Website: apple
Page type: customer-info-address
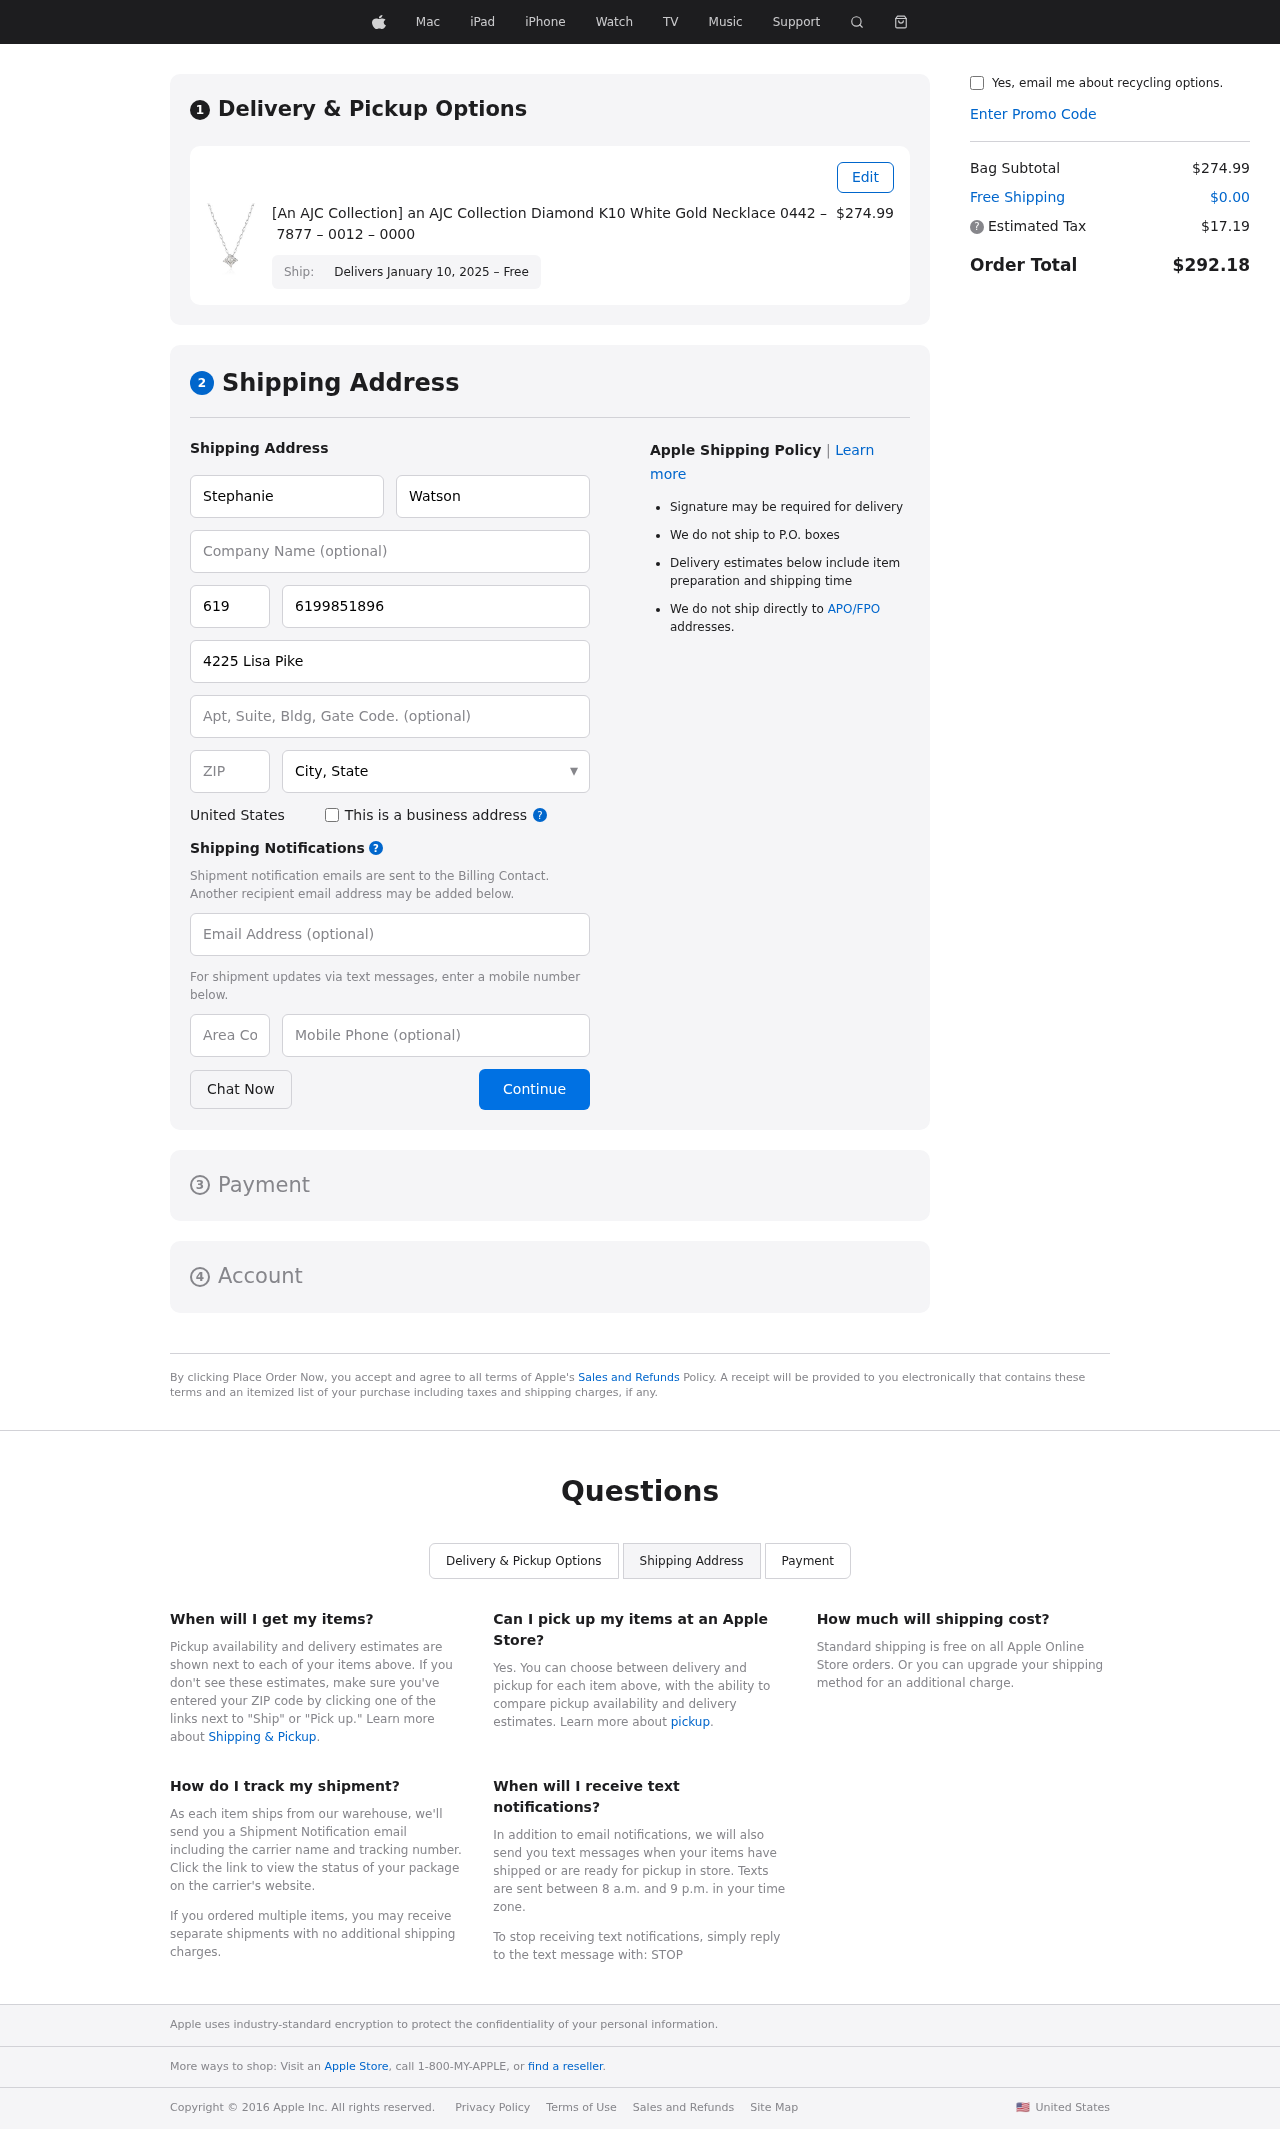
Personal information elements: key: PII_CITY_STATE
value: West Melanie, MI
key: PII_COUNTRY
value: United States
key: PII_EMAIL
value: stephanie.watson@hotmail.com
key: PII_FIRSTNAME
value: Stephanie
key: PII_LASTNAME
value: Watson
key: PII_PHONE
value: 6199851896
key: PII_PHONE_ALT
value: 8442464968
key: PII_PHONE_ALT_AREA
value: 844
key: PII_PHONE_AREA
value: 619
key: PII_POSTCODE
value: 62868
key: PII_STREET
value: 4225 Lisa Pike
Product elements: key: PRODUCT1_NAME
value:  [An AJC Collection] an AJC Collection Diamond K10 White Gold Necklace 0442 – 7877 – 0012 – 0000 
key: PRODUCT1_PRICE
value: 274.99
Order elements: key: ORDER_DELIVERY_DATE
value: Delivers January 10, 2025 – Free
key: ORDER_SUBTOTAL
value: $274.99
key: ORDER_SHIPPING_COST
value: $0.00
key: ORDER_TAX
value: $17.19
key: ORDER_TOTAL
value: $292.18